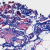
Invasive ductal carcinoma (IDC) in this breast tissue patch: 0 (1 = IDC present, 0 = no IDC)